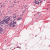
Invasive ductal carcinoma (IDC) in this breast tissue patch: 0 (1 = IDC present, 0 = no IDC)